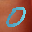
Label: 0